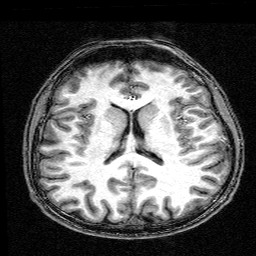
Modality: T1w
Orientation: coronal
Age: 26
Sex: male